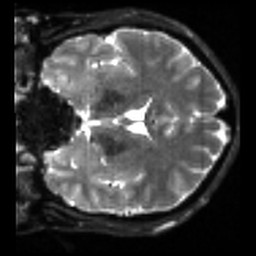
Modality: sbref
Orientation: coronal
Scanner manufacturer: siemens
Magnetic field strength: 3 T
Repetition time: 4 s
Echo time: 0.0594 s